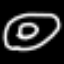
Label: donut